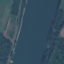
Label: River